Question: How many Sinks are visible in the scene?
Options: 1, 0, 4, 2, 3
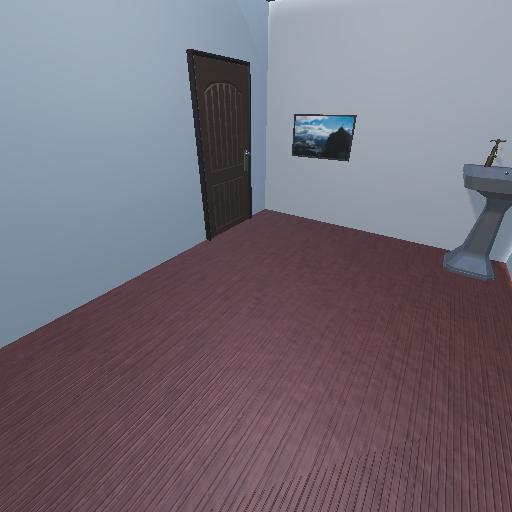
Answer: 1